Question: I have a GridView where I have some data and also another HTML table right above with the DropDownList to filter the GridView. The only issue is, because they are two separate tables, the column doesn't match up. To make up for that, inside the RowCreated method I added the following as an example:
'''
protected void yourTasksGV_RowCreated(object sender, GridViewRowEventArgs e)
{
if (e.Row.RowType == DataControlRowType.Header)
{
GridView hGrid = (GridView)sender;
GridViewRow gvrRow = new GridViewRow(0, 0, DataControlRowType.Header, DataControlRowState.Insert);
TableHeaderCell tcCell = new TableHeaderCell();
tcCell.Text = @"<asp:DropDownList ID='ddlTaskName2' CssClass='chosen-select' DataSourceID='dsPopulateTaskName2' AutoPostBack='true' DataValueField='Task Name' runat='server' Width='100%' Font-Size='11px' AppendDataBoundItems='true' OnSelectedIndexChanged='ddlTaskName_onSelectIndexChanged'>
<asp:ListItem Text='All' Value='%'></asp:ListItem>
</asp:DropDownList>
<asp:SqlDataSource ID='sPopulateTaskName2' runat='server' ConnectionString='<%$ ConnectionStrings:gvConnString %>' SelectCommand=""SELECT [actionname] from [OnBase].[hsi].[action]""></asp:SqlDataSource>";
tcCell.ColumnSpan = 1;
gvrRow.Cells.Add(tcCell);
TableHeaderCell tcCell2 = new TableHeaderCell();
tcCell2.Text = "TEST #2";
tcCell2.ColumnSpan = 1;
gvrRow.Cells.Add(tcCell2);
yourTasksGV.Controls[0].Controls.AddAt(0, gvrRow);
}
}
'''
I don't see any DropDownList when the GridView is created.
My table that I am using for filtering is this:
'''
<table class="taskGridView" runat="server">
<tr>
<td>
<asp:DropDownList ID="ddlTaskName" CssClass="chosen-select" DataSourceID="dsPopulateTaskName" AutoPostBack="true" DataValueField="Task Name" runat="server" Width="100%" Font-Size="11px" AppendDataBoundItems="true" OnSelectedIndexChanged="ddlTaskName_onSelectIndexChanged">
<asp:ListItem Text="All" Value="%"></asp:ListItem>
</asp:DropDownList>
<asp:SqlDataSource ID="dsPopulateTaskName" runat="server" ConnectionString="<%$ ConnectionStrings:gvConnString %>" SelectCommand=""></asp:SqlDataSource>
</td>
<td>
<asp:DropDownList ID="ddlService" CssClass="chosen-select" DataSourceID="dsPopulateService" AutoPostBack="true" DataValueField="Service" runat="server" Width="100%" Font-Size="11px" AppendDataBoundItems="true" OnSelectedIndexChanged="ddlService_onSelectIndexChanged">
<asp:ListItem Text="All" Value="%"></asp:ListItem>
</asp:DropDownList>
<asp:SqlDataSource ID="dsPopulateService" runat="server" ConnectionString="<%$ ConnectionStrings:gvConnString %>" SelectCommand=""></asp:SqlDataSource>
</td>
<td>
<asp:DropDownList ID="ddlStatus" CssClass="chosen-select" DataSourceID="dsPopulateStatus" AutoPostBack="true" DataValueField="Status" runat="server" Width="100%" Font-Size="11px" AppendDataBoundItems="true" OnSelectedIndexChanged="ddlStatus_onSelectIndexChanged">
<asp:ListItem Text="All" Value="%"></asp:ListItem>
</asp:DropDownList>
<asp:SqlDataSource ID="dsPopulateStatus" runat="server" ConnectionString="<%$ ConnectionStrings:gvConnString %>" SelectCommand=""></asp:SqlDataSource>
</td>
<td>
<asp:DropDownList ID="ddlDueDate" CssClass="chosen-select" DataSourceID="dsPopulateDueDate" AutoPostBack="true" DataValueField="Due Date" runat="server" Width="100%" Font-Size="11px" AppendDataBoundItems="true" OnSelectedIndexChanged="ddlDueDate_onSelectIndexChanged">
<asp:ListItem Text="All" Value="%"></asp:ListItem>
</asp:DropDownList>
<asp:SqlDataSource ID="dsPopulateDueDate" runat="server" ConnectionString="<%$ ConnectionStrings:gvConnString %>" SelectCommand=""></asp:SqlDataSource>
</td>
<td>
<asp:DropDownList ID="ddlOwner" CssClass="chosen-select" DataSourceID="dsPopulateOwner" AutoPostBack="true" DataValueField="Owner" runat="server" Width="100%" Font-Size="11px" AppendDataBoundItems="true" OnSelectedIndexChanged="ddlOwner_onSelectIndexChanged">
<asp:ListItem Text="All" Value="%"></asp:ListItem>
</asp:DropDownList>
<asp:SqlDataSource ID="dsPopulateOwner" runat="server" ConnectionString="<%$ ConnectionStrings:gvConnString %>" SelectCommand=""></asp:SqlDataSource>
</td>
<td>
<asp:DropDownList ID="ddlClient" CssClass="chosen-select" DataSourceID="dsPopulateClient" AutoPostBack="true" DataValueField="Client" runat="server" Width="100%" Font-Size="11px" AppendDataBoundItems="true" OnSelectedIndexChanged="ddlClient_onSelectIndexChanged">
<asp:ListItem Text="All" Value="%"></asp:ListItem>
</asp:DropDownList>
<asp:SqlDataSource ID="dsPopulateClient" runat="server" ConnectionString="<%$ ConnectionStrings:gvConnString %>" SelectCommand=""></asp:SqlDataSource>
</td>
<td>
<asp:DropDownList ID="ddlSite" CssClass="chosen-select" DataSourceID="dsPopulateSite" AutoPostBack="true" DataValueField="Site" runat="server" Width="100%" Font-Size="11px" AppendDataBoundItems="true" OnSelectedIndexChanged="ddlSite_onSelectIndexChanged">
<asp:ListItem Text="All" Value="%"></asp:ListItem>
</asp:DropDownList>
<asp:SqlDataSource ID="dsPopulateSite" runat="server" ConnectionString="<%$ ConnectionStrings:gvConnString %>" SelectCommand=""></asp:SqlDataSource>
</td>
<td>
<asp:DropDownList ID="ddlPractice" CssClass="chosen-select" DataSourceID="dsPopulatePractice" AutoPostBack="true" DataValueField="Practice" runat="server" Width="100%" Font-Size="11px" AppendDataBoundItems="true" OnSelectedIndexChanged="ddlPractice_onSelectIndexChanged">
<asp:ListItem Text="All" Value="%"></asp:ListItem>
</asp:DropDownList>
<asp:SqlDataSource ID="dsPopulatePractice" runat="server" ConnectionString="<%$ ConnectionStrings:gvConnString %>" SelectCommand=""></asp:SqlDataSource>
</td>
<td>
<asp:DropDownList ID="ddlProvider" CssClass="chosen-select" DataSourceID="dsPopulateProvider" AutoPostBack="true" DataValueField="Provider" runat="server" Width="100%" Font-Size="11px" AppendDataBoundItems="true" OnSelectedIndexChanged="ddlProvider_onSelectIndexChanged">
<asp:ListItem Text="All" Value="%"></asp:ListItem>
</asp:DropDownList>
<asp:SqlDataSource ID="dsPopulateProvider" runat="server" ConnectionString="<%$ ConnectionStrings:gvConnString %>" SelectCommand=""></asp:SqlDataSource>
</td>
</tr>
</table>
'''
I am populating the SelectCommand from code-behind on Page_Load. I am also calling another function on Page_Load which references the DropDownList but I get a 'The name 'DropDownList ID' does not exist in current content'
My GridView:
'''
<asp:GridView ShowHeaderWhenEmpty="false" AlternatingRowStyle-BackColor="#EBE9E9" AutoGenerateColumns="false" OnSorting="yourTasksGV_Sorting" AllowSorting="true" ID="yourTasksGV" runat="server" ClientIDMode="Static" EmptyDataText="You currently have no tasks assigned to you" OnRowDataBound="yourTasksGV_RowDataBound" OnRowCreated="yourTasksGV_RowCreated">
<Columns>
<asp:HyperLinkField Target="_self" DataNavigateUrlFields="Task Detail" DataTextField="Task Name" DataNavigateUrlFormatString="" HeaderText="Task Detail" SortExpression="Task Name" ItemStyle-CssClass="taskTableColumn" />
<asp:BoundField DataField="Service" HeaderText="Service" SortExpression="Service" ItemStyle-CssClass="taskTableColumn" />
<asp:BoundField DataField="Status" HeaderText="Status" SortExpression="Status" ItemStyle-CssClass="taskTableColumn" />
<asp:BoundField DataField="Due Date" HeaderText="Due" SortExpression="Due Date" ItemStyle-CssClass="taskTableColumn" />
<asp:BoundField DataField="Owner" HeaderText="Owner" SortExpression="Owner" ItemStyle-CssClass="taskTableColumn" />
<asp:BoundField DataField="Client" HeaderText="Client" SortExpression="Client" ItemStyle-CssClass="taskTableColumn" />
<asp:BoundField DataField="Site" HeaderText="Site" SortExpression="Site" ItemStyle-CssClass="taskTableColumn" />
<asp:BoundField DataField="Practice" HeaderText="Practice" SortExpression="Practice" ItemStyle-CssClass="taskTableColumn" />
<asp:BoundField DataField="Provider" HeaderText="Provider" SortExpression="Provider" ItemStyle-CssClass="taskTableColumn" />
</Columns>
</asp:GridView>
'''
What I want to do is take the DropDownList table and insert it inside the GridView HEADER right above the Header that is being generated.
As you can see in the below image the empty header where the DropDownList is supposed to go is there but I don't see anything. That's where I would like to put the DropDownList with the 'all' option.

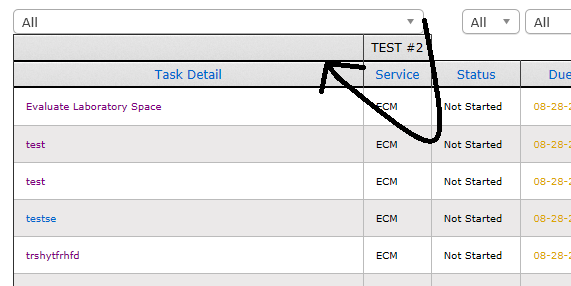
Answer: Rather than adding markup to the cell text, which won't be evaluated correctly in the page lifecycle in the same way as if you had declared it in the aspx source, add controls to the 'Controls' collection of an existing control.
For example,
'''
DropDownList ddlTaskName2 = new DropDownList();
tcCell.Controls.Add(ddlTaskName2);
'''
This should enable you to solve the problem of the dropdown not appearing as you have shown like this:

Below is a minimal working example you can use, that adds a dropdown to a GridView header cell.
Markup:
'''
<%@ Page Language="C#" AutoEventWireup="true" CodeBehind="GridViewHeaderControl.aspx.cs"
Inherits="WebApplication7_JQuery.GridViewHeaderControl" %>
<!DOCTYPE html PUBLIC "-//W3C//DTD XHTML 1.0 Transitional//EN" "http://www.w3.org/TR/xhtml1/DTD/xhtml1-transitional.dtd">
<html xmlns="http://www.w3.org/1999/xhtml">
<head runat="server">
<title></title>
</head>
<body>
<form id="form1" runat="server">
<div>
<asp:GridView runat="server" ID="gvMain" OnRowCreated="gvMain_RowCreated" />
</div>
</form>
</body>
</html>
'''
Code-behind:
'''
protected void Page_Load(object sender, EventArgs e)
{
if (!IsPostBack)
{
gvMain.DataSource = new List<object> { new { ID = 1, Name = "First" }, new { ID = 2, Name = "Second" } };
gvMain.DataBind();
}
}
protected void gvMain_RowCreated(object sender, GridViewRowEventArgs e)
{
if (e.Row.RowType == DataControlRowType.Header)
{
GridView hGrid = (GridView)sender;
GridViewRow gvrRow = new GridViewRow(0, 0, DataControlRowType.Header, DataControlRowState.Insert);
DropDownList ddl = new DropDownList();
ddl.Items.Add("Option 1");
TableHeaderCell tcCell = new TableHeaderCell();
tcCell.Controls.Add(ddl);
gvrRow.Cells.Add(tcCell);
gvMain.Controls[0].Controls.AddAt(0, gvrRow);
}
}
'''
Set further properties of the dropdown as desired, per the markup that was loaded as cell text in your question.
You may need to explicitly code 'ddl.DataBind()' after setting your datasourceid, depending on when you do other binding.
Here the ddl is dynamically created; however, you may wish to declare it in your markup instead so it gets a design-time variable you can reference anywhere in your code-behind for binding and other purposes:
'''
<asp:GridView runat="server" ID="gvMain" OnRowCreated="gvMain_RowCreated" />
<asp:DropDownList runat="server" ID="ddlTaskName" />
'''
and
'''
tcCell.Controls.Add(ddlTaskName);
'''